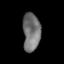
Tissue: skin
Cell type: Epithelial cells
Senescence score: 0.68
Nuclear area (px): 662
Mean DAPI intensity: 113.776